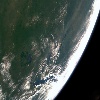
Label: land